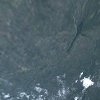
Label: land